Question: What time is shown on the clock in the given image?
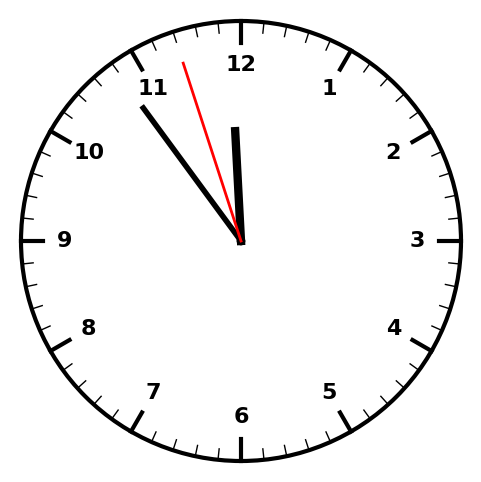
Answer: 11:53:57